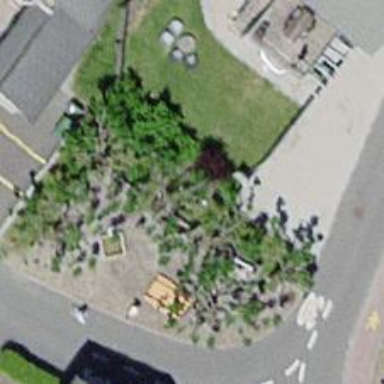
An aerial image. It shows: Brown bench in the vicinity.